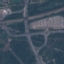
Land use / land cover: Highway